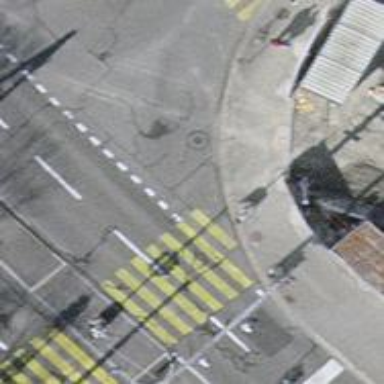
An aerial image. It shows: Kerb barrier.